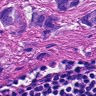
Metastatic tissue present: yes